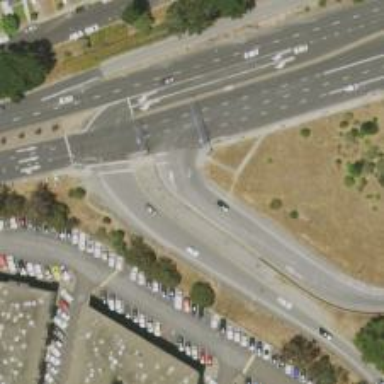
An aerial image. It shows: Trunk link highway.